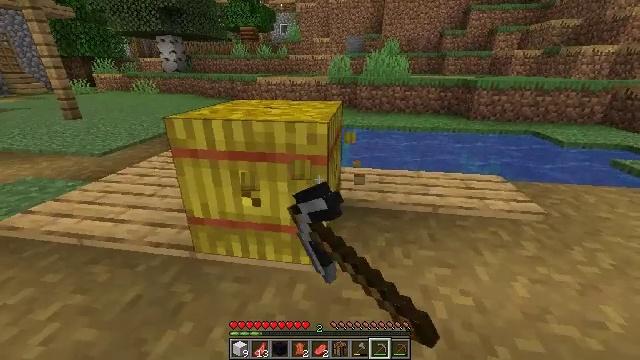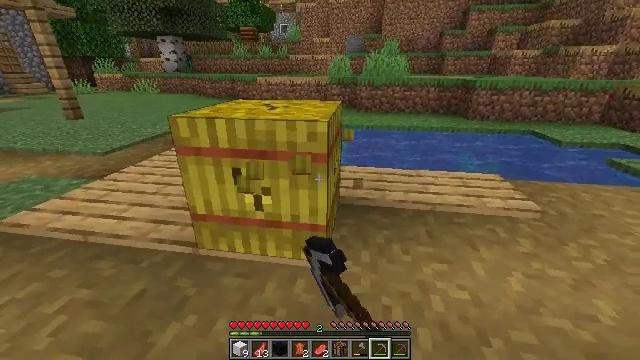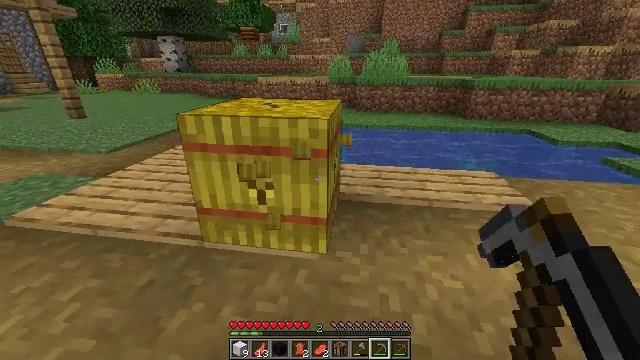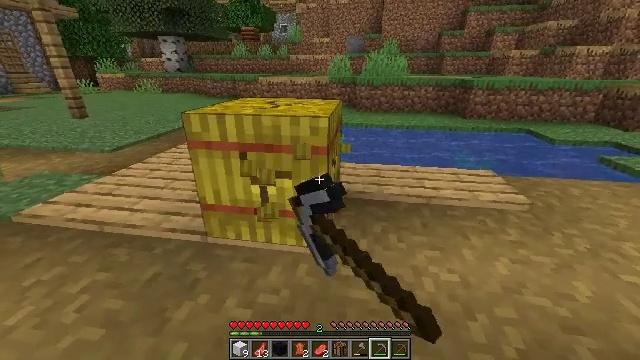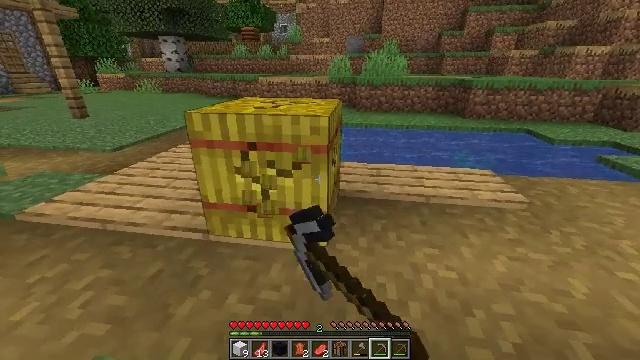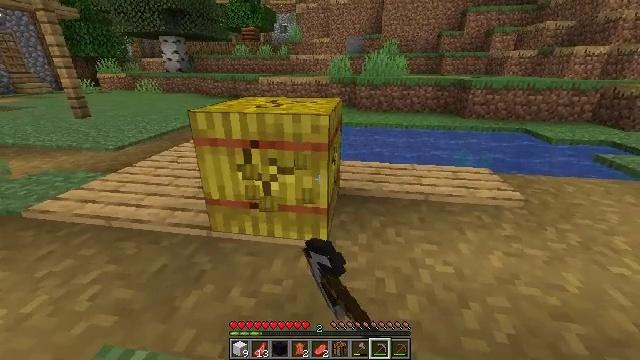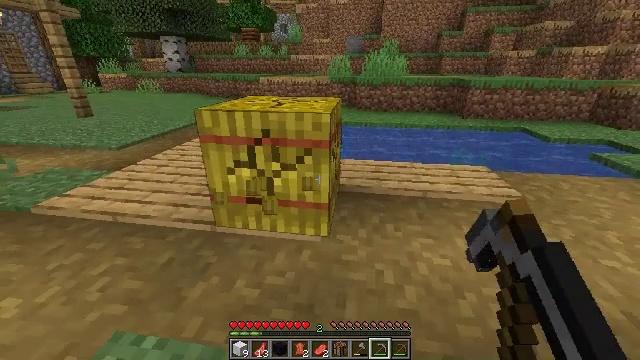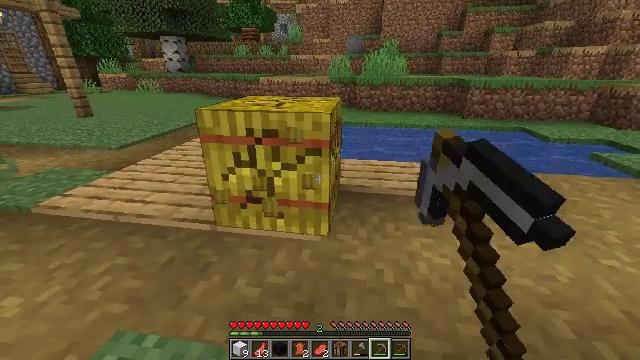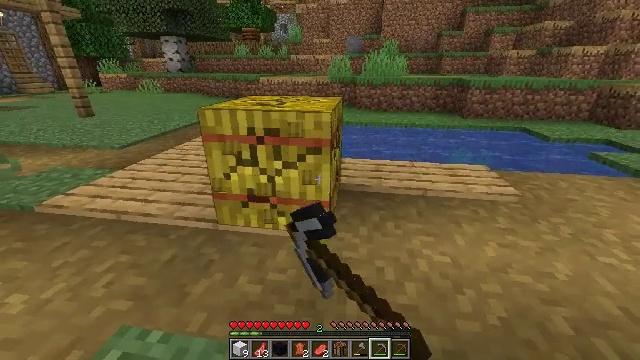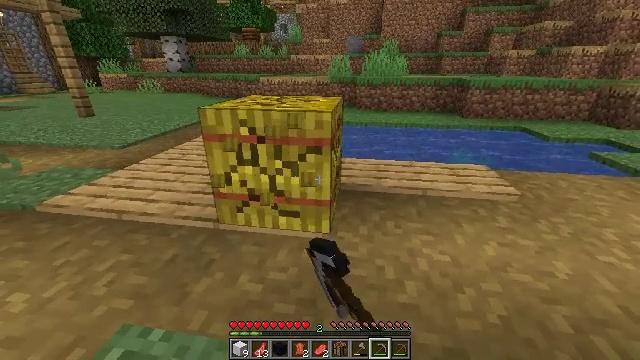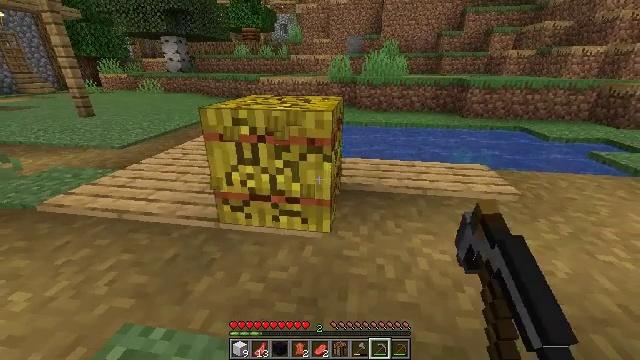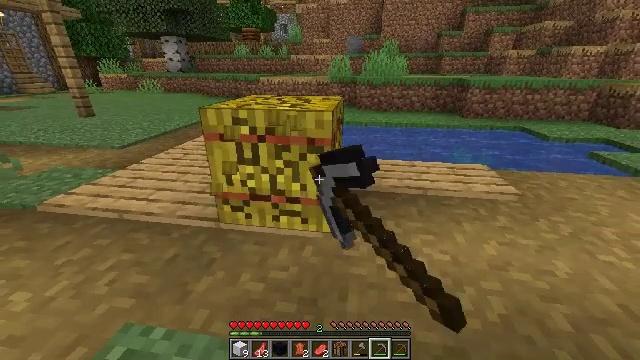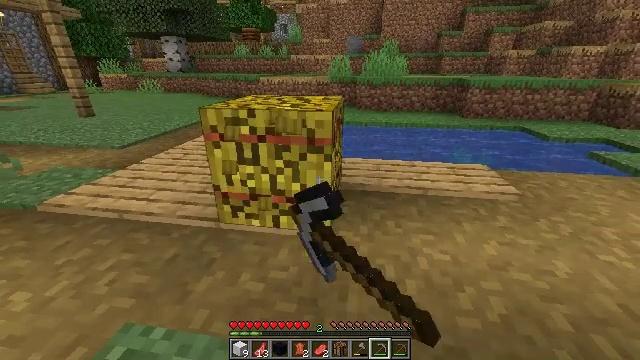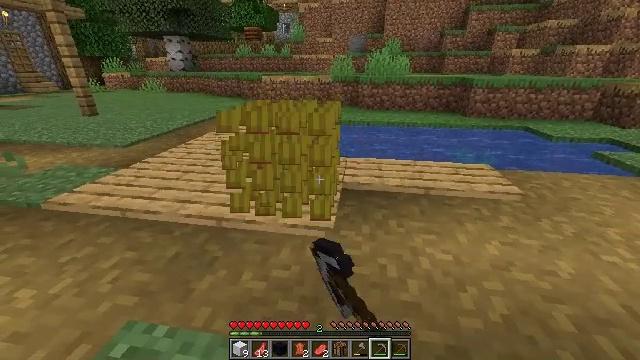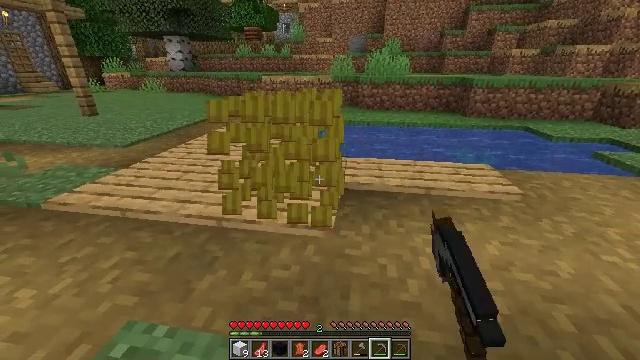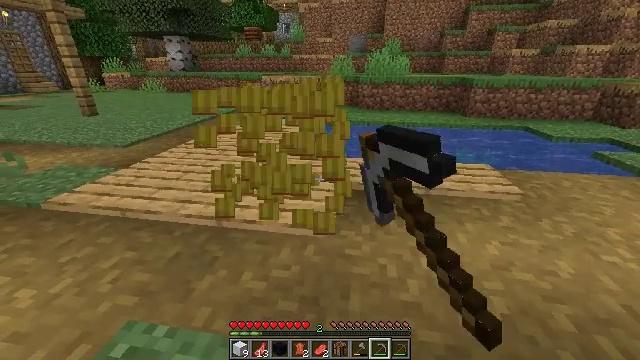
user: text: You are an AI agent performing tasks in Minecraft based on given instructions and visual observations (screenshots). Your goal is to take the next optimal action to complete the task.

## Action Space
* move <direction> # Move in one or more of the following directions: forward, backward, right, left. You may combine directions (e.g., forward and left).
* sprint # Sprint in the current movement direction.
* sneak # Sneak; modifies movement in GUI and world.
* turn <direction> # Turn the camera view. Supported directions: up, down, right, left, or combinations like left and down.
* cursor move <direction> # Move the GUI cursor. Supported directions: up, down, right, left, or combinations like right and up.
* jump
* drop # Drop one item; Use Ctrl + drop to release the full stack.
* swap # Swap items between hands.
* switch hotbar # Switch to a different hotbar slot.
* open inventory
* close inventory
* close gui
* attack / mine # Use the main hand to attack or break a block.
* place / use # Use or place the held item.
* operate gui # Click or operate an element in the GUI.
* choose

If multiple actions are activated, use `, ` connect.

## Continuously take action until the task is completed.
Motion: motion action
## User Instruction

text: Gather hay blocks from the farm.
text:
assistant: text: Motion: move back, sneak, attack / mine
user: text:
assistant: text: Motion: move back, sneak, attack / mine
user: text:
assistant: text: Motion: move back, sneak, attack / mine
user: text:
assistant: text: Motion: move back, sneak, attack / mine
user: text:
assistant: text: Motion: move back, sneak, attack / mine
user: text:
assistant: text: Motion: sneak, attack / mine
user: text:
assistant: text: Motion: sneak, attack / mine
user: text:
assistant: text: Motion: sneak, attack / mine
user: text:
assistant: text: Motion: sneak, attack / mine
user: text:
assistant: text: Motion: sneak, attack / mine
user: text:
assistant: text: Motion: sneak, attack / mine
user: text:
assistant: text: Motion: sneak, attack / mine
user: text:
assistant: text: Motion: sneak, attack / mine
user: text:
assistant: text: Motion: sneak, attack / mine
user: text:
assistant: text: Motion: attack / mine
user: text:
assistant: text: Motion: attack / mine
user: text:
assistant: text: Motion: attack / mine
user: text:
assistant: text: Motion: attack / mine